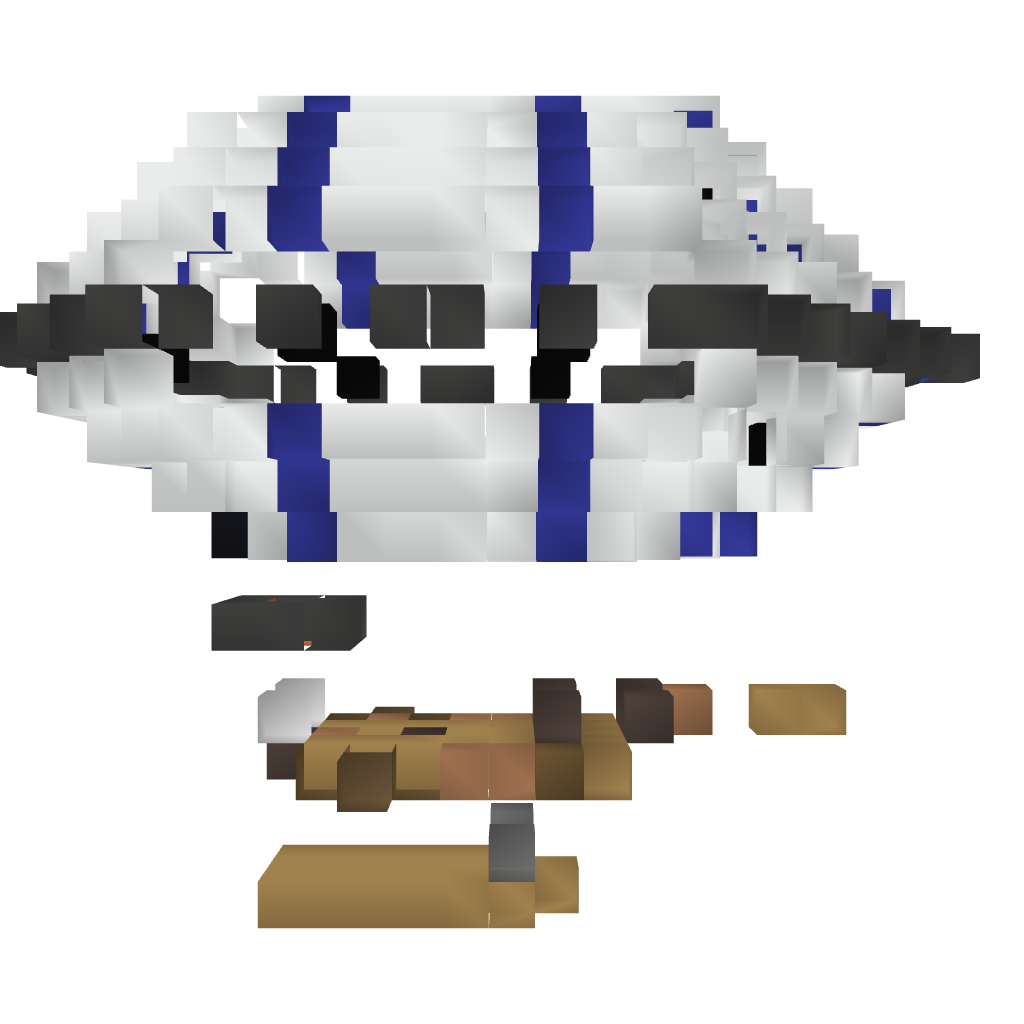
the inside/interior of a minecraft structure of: Small airship